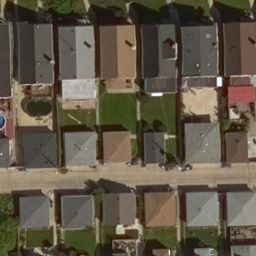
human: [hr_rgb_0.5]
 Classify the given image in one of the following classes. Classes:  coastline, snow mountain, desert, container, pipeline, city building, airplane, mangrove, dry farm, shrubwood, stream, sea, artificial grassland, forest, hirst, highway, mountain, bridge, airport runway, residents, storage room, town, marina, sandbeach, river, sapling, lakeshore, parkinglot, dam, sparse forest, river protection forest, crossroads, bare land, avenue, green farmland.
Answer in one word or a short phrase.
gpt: residents